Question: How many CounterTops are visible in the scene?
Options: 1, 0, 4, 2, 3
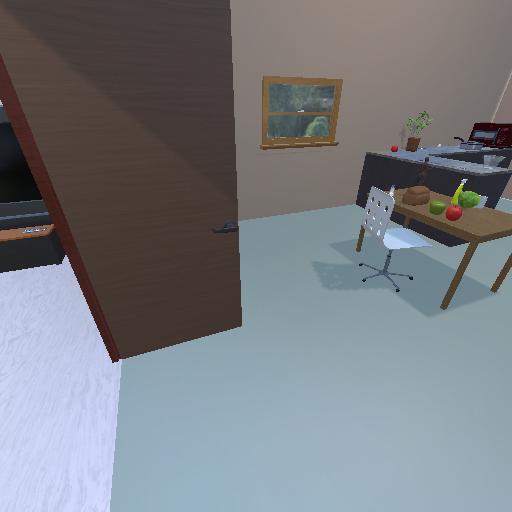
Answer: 1